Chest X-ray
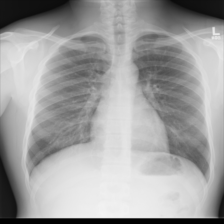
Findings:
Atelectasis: negative
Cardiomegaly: negative
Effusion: negative
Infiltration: negative
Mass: negative
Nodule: negative
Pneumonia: negative
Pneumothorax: negative
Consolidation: negative
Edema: negative
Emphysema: negative
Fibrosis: negative
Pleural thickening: negative
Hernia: negative